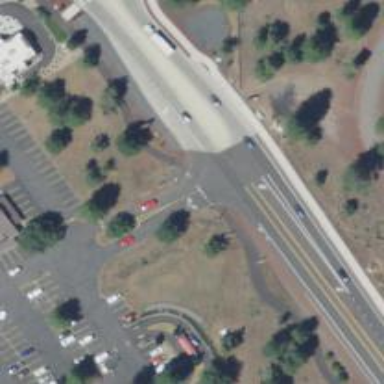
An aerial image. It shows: Trunk highway.